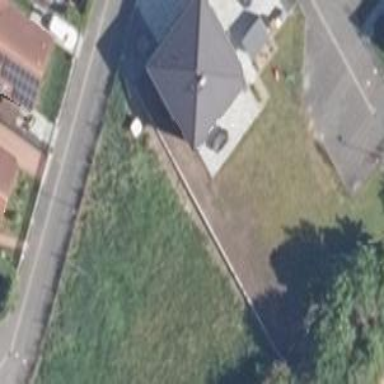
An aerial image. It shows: House with pyramidal roof shape.